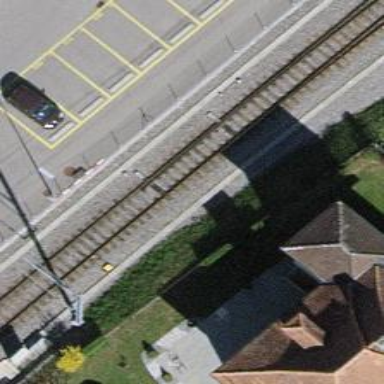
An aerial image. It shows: Railway switch.